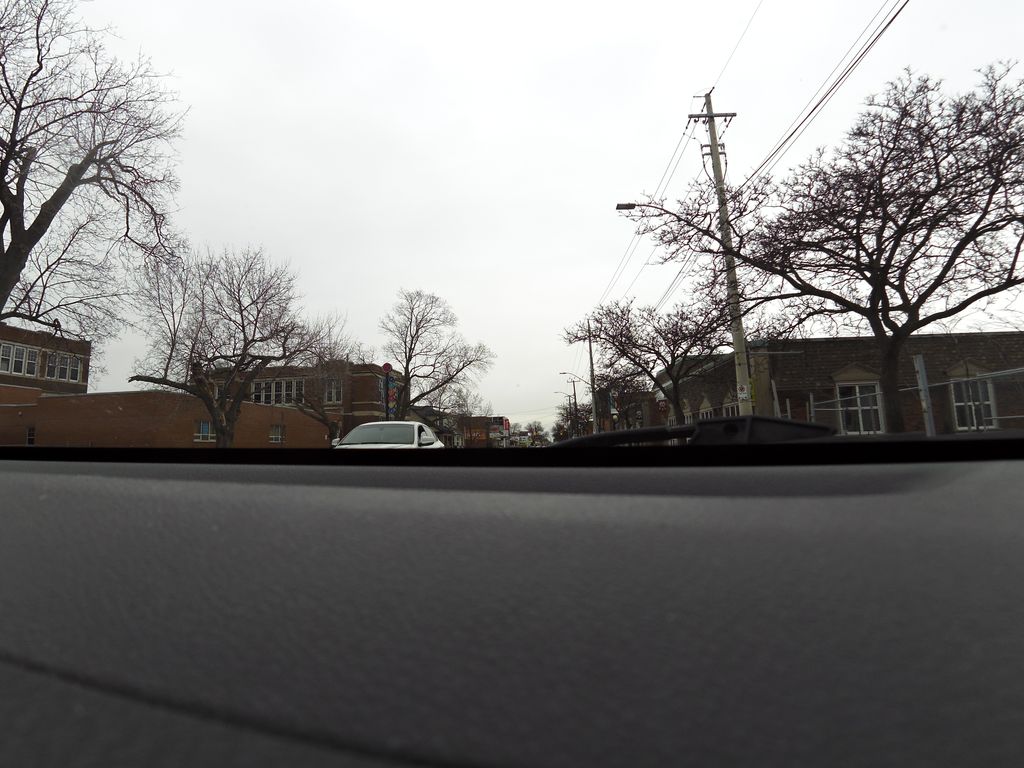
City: hamilton